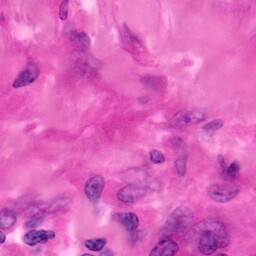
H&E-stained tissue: Pancreatic